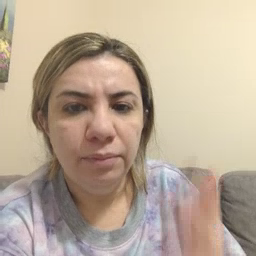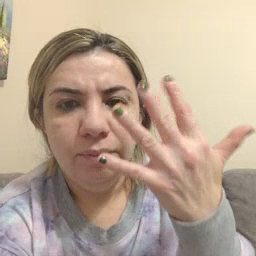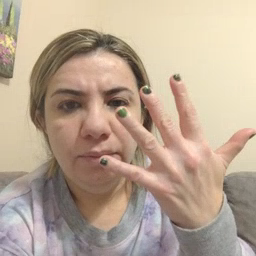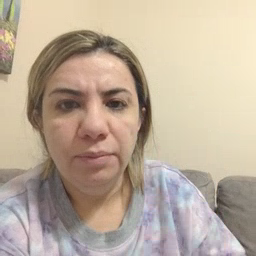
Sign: finger